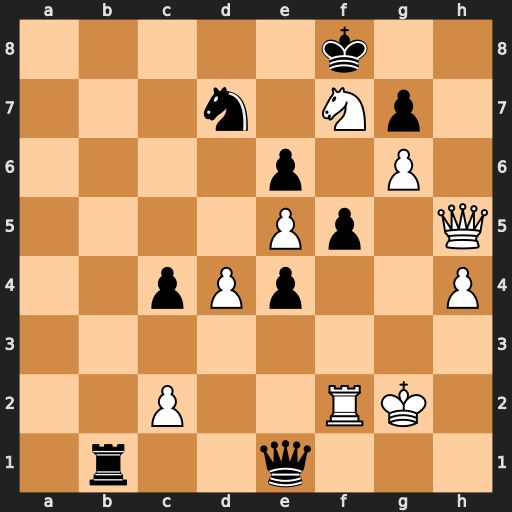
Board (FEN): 5k2/3n1Np1/4p1P1/4Pp1Q/2pPp2P/8/2P2RK1/1r2q3
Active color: w
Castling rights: -
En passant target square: -
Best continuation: Qh8+ Ke7 Qd8#